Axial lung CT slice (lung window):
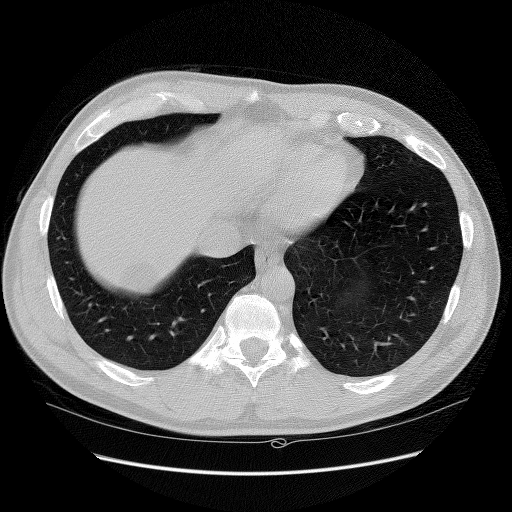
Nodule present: no